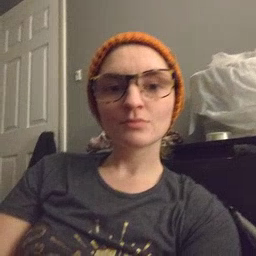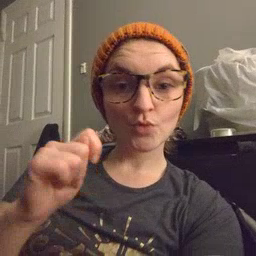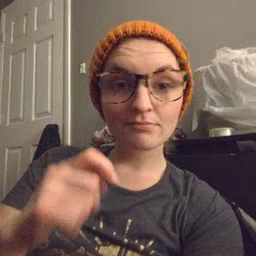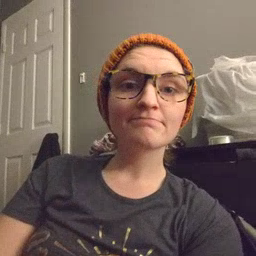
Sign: toy